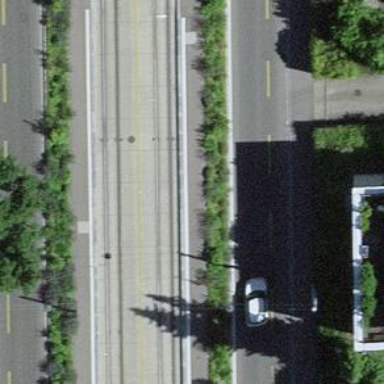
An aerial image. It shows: Bus stop with stop position for public transport.